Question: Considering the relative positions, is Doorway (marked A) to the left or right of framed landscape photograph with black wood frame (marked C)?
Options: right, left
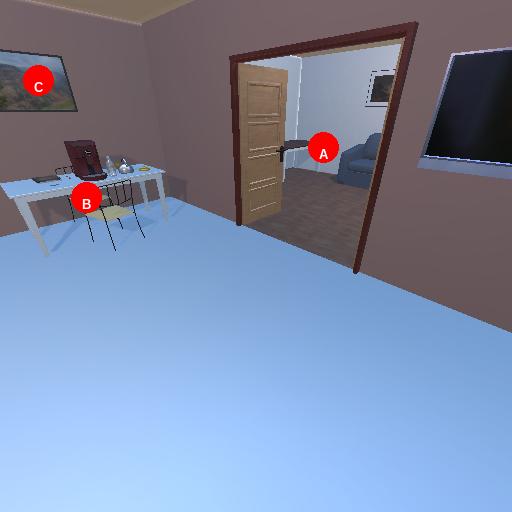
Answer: right